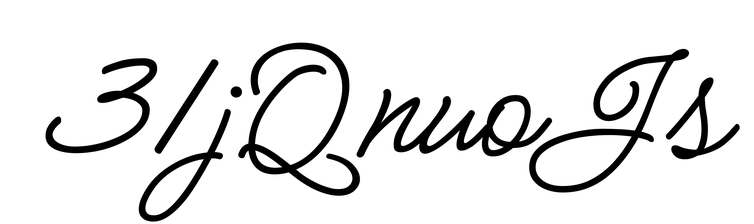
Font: MeowScript-Regular